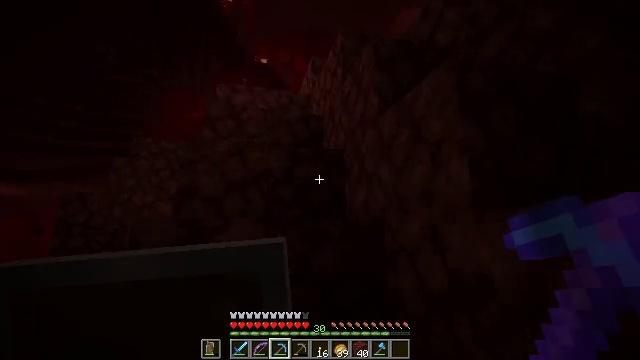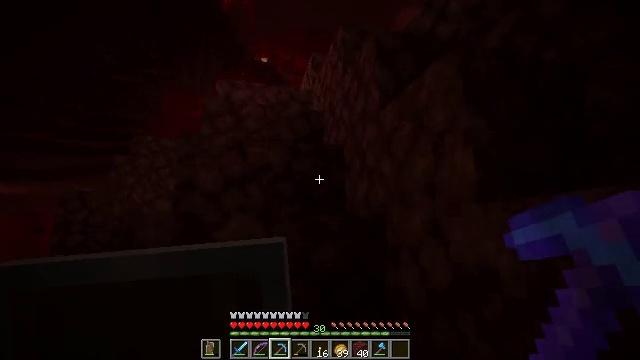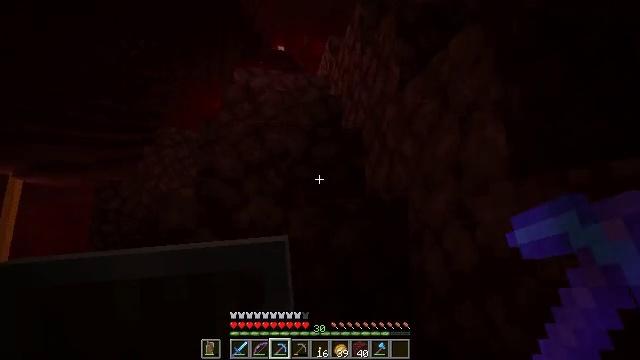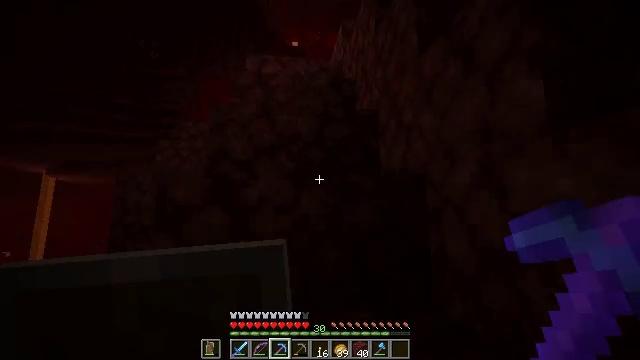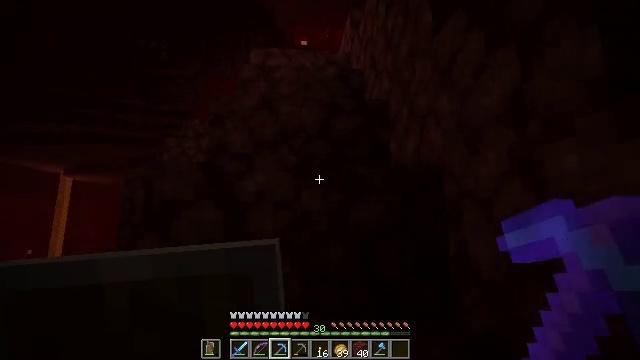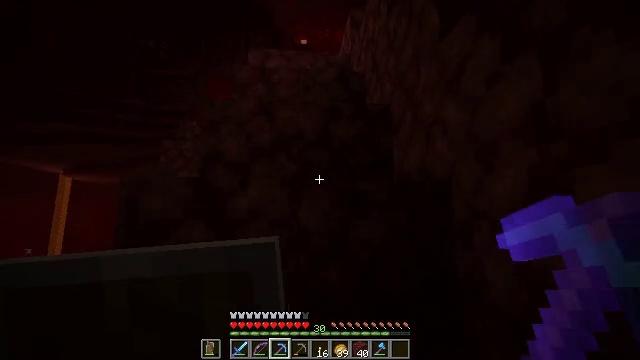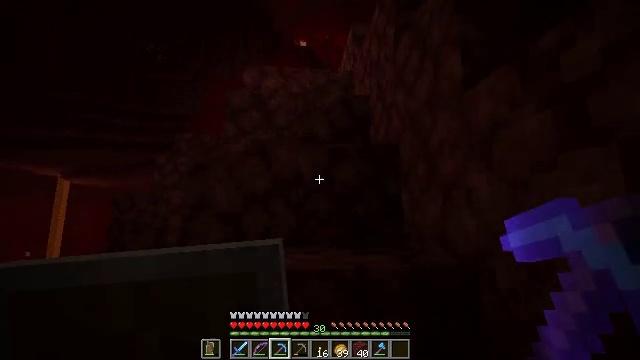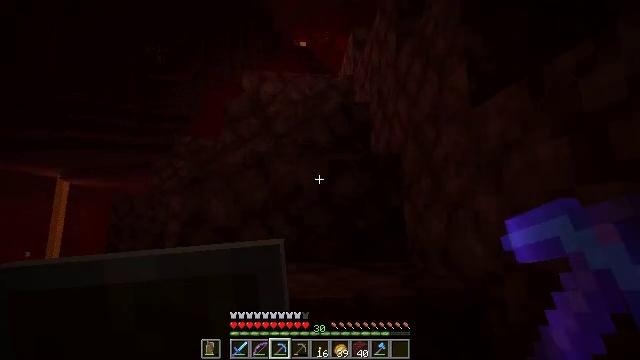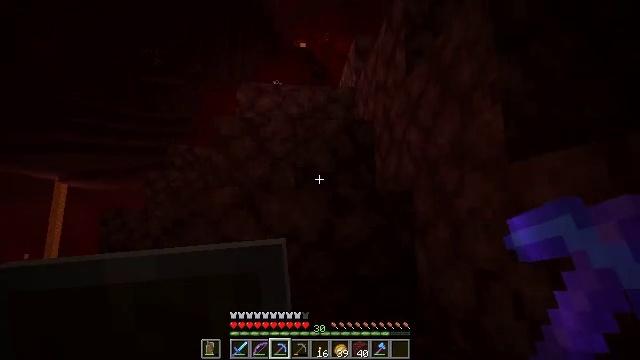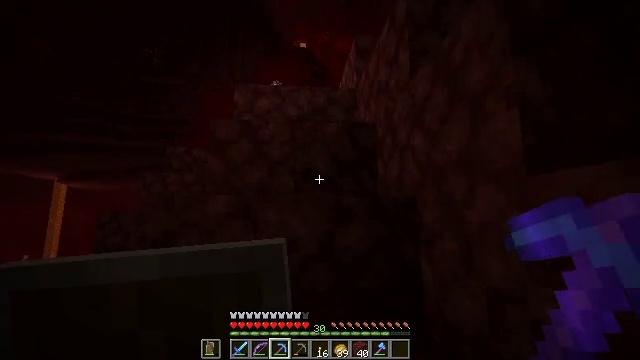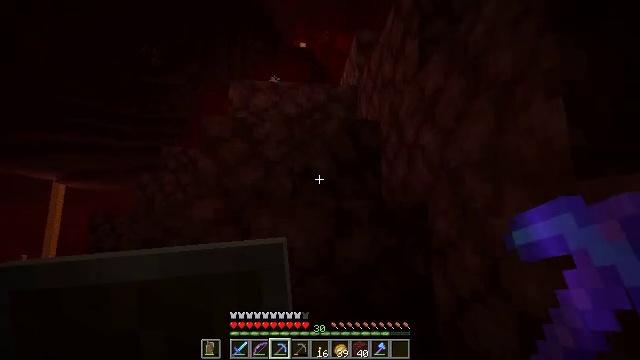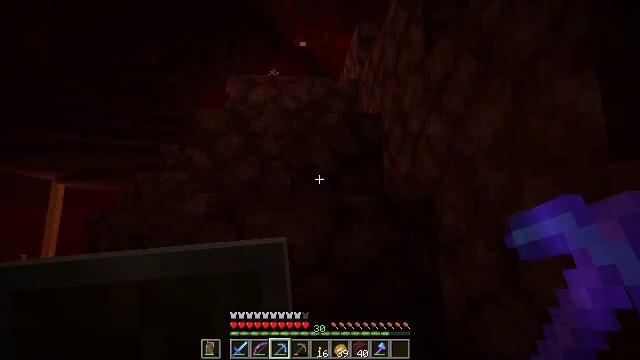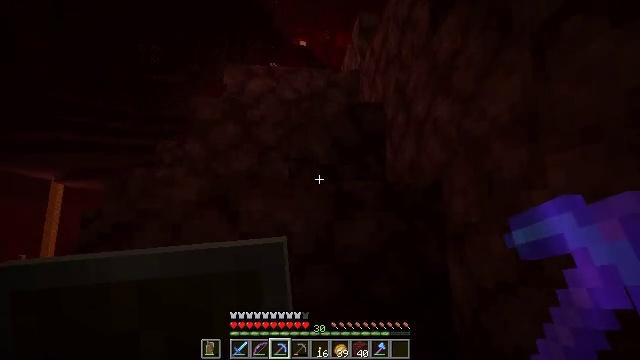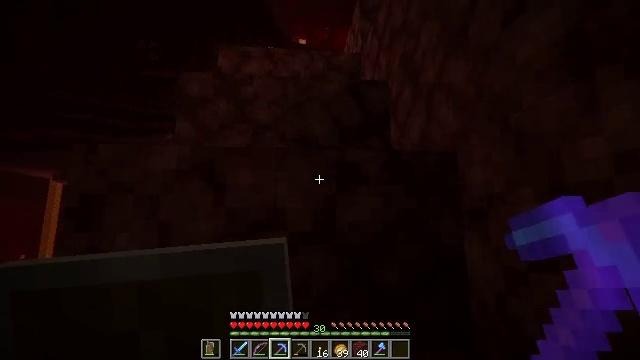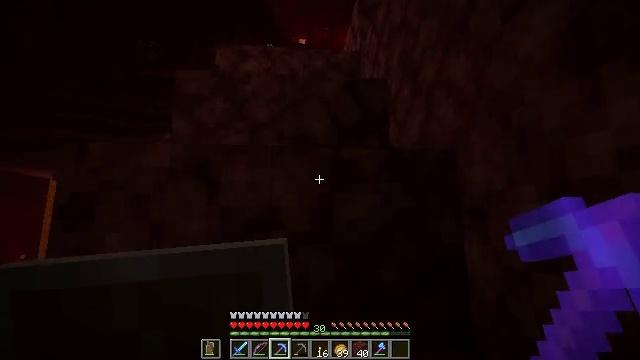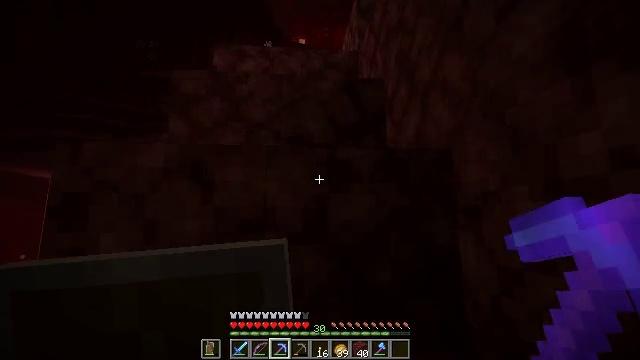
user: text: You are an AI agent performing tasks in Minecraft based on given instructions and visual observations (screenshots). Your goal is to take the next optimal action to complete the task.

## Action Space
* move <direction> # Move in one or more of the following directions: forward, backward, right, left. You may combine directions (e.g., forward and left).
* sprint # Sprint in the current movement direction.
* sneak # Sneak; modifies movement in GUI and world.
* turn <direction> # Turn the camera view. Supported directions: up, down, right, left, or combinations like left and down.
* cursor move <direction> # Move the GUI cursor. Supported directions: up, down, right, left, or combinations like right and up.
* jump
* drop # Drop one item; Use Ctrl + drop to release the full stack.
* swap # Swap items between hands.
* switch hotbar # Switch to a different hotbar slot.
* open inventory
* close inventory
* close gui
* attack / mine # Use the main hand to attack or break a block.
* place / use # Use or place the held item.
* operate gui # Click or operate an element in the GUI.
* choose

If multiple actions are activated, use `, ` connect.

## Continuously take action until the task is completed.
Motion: motion action
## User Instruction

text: Collect the nether wart block for decoration.
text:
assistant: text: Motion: move forward
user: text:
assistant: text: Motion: move forward, turn left and down
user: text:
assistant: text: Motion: move forward, turn left
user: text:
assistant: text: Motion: move forward, turn left
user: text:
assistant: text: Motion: move forward, jump
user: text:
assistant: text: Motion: move forward, jump
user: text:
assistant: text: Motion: move forward, jump
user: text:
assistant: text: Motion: move forward
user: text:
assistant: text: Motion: move forward
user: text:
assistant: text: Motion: move forward
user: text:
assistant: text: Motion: move forward
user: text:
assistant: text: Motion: move forward
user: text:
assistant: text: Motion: move forward
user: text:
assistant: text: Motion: move forward
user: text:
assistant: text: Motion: move forward
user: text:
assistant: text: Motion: move forward
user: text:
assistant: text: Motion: move forward, jump
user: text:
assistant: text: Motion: move forward, jump
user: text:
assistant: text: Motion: move forward, jump
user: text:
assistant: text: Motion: move forward
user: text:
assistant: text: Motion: move forward
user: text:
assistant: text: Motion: move forward
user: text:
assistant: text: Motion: move forward
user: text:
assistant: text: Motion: move forward
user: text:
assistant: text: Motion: move forward
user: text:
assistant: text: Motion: move forward
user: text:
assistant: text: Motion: move forward
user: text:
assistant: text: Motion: move forward, jump
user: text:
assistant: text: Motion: move forward, jump
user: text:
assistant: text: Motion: move forward, jump